Brain MRI, modality: ceT1
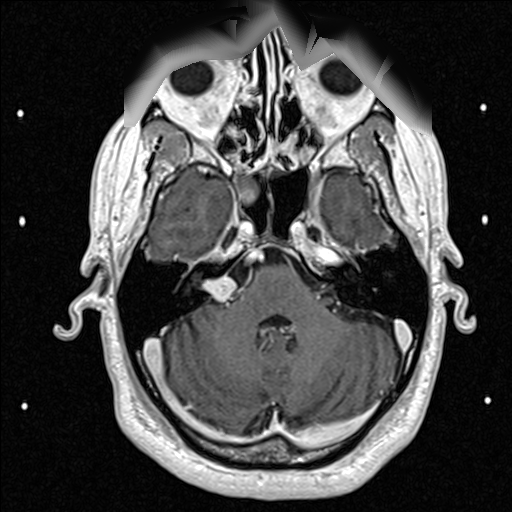